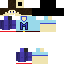
A male human skin with medium skin, wearing brown long hair dressed in a blue tshirt and blue pants, featuring a closed mouth.